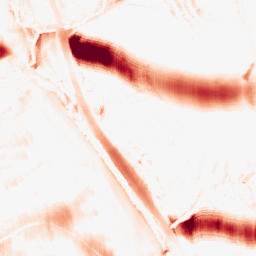
Category: morphological
Decomposition family: morphological_ellipse
Decomposition parameters: operation: opening
width: 50
height: 20
Upsampling method: sinc_hamming
Upsampling parameters: scale: 2
kernel_size: 8
Upsampling scale: 2